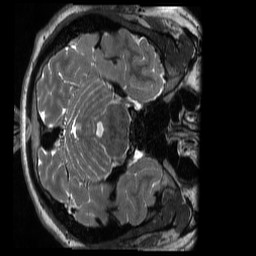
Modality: T2w
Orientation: axial
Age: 23
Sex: male